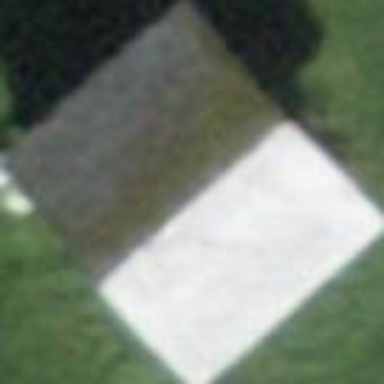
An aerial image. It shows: Rural barn.